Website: walmart
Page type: payment
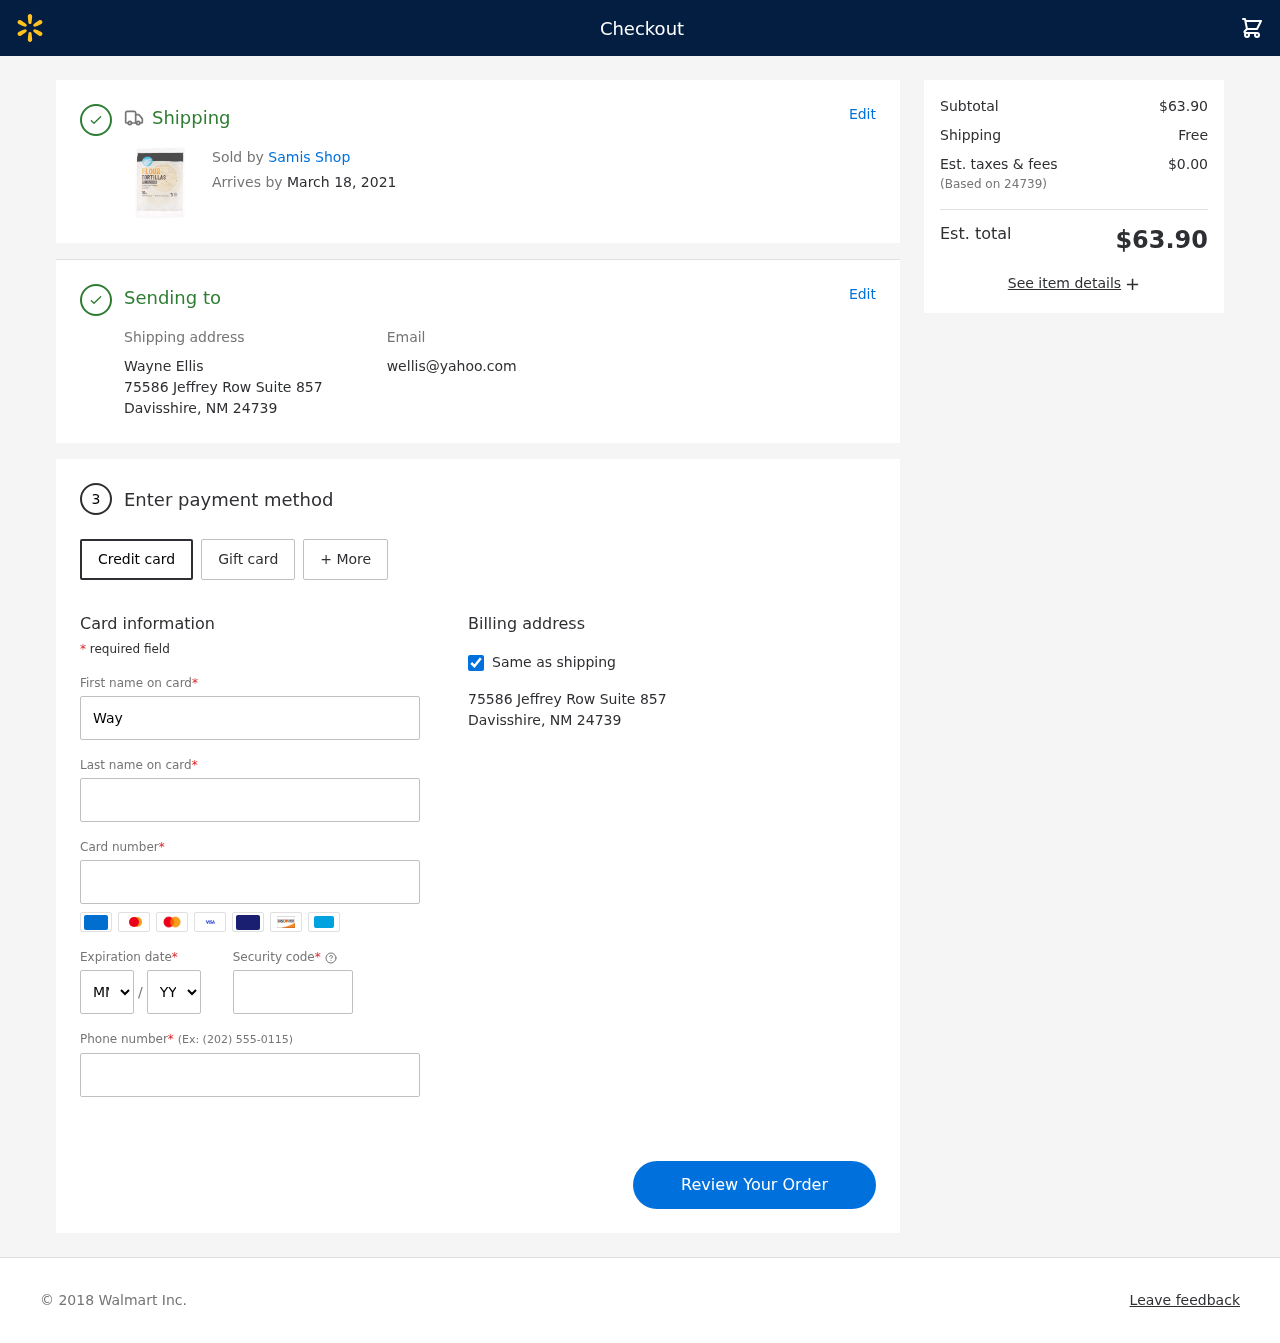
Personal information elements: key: PII_CARD_CVV
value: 852
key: PII_CARD_EXPIRY_MONTH
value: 06
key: PII_CARD_EXPIRY_YEAR
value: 29
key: PII_CARD_NUMBER
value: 2258 1672 9057 2371
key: PII_CITY_STATE_ZIP
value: Davisshire, NM 24739
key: PII_EMAIL
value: wellis@yahoo.com
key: PII_FIRSTNAME
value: Wayne
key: PII_FULLNAME
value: Wayne Ellis
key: PII_LASTNAME
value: Ellis
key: PII_PHONE
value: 9073081897
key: PII_POSTCODE
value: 24739
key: PII_STREET
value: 75586 Jeffrey Row Suite 857
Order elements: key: ORDER_DELIVERY_DATE
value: March 18, 2021
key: ORDER_SUBTOTAL
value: $63.90
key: ORDER_SHIPPING_COST
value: Free
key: ORDER_TAX
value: $0.00
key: ORDER_TOTAL
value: $63.90